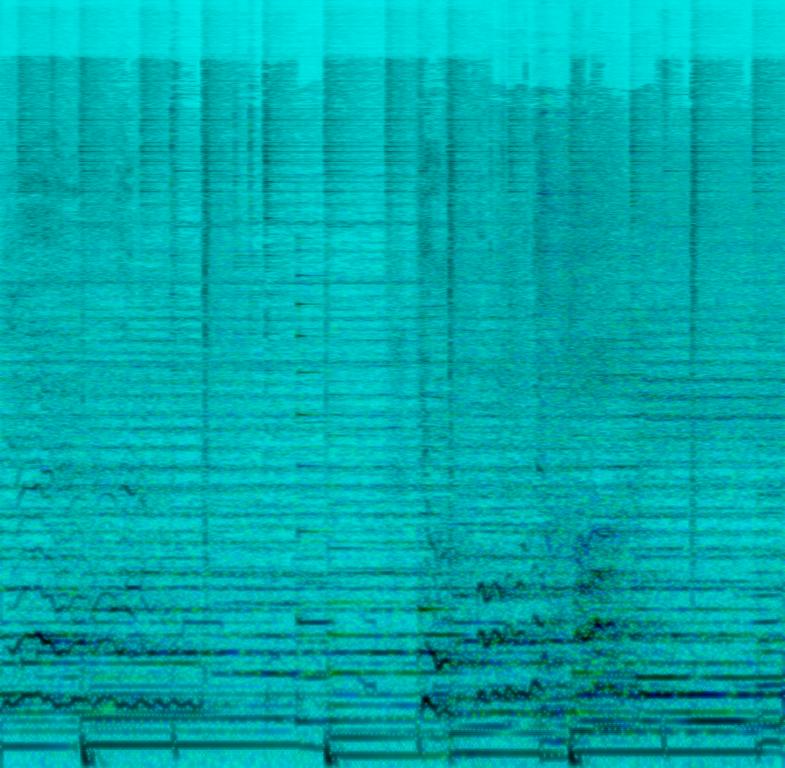
This gospel song features a female voice singing the main melody. There are other female voices singing in harmony with the main voice. This is accompanied by simple percussion playing a minimalist beat. The bass plays the root notes of the chords with no flourishes. There are strings playing fills in the background. A piano plays arpeggiated notes in between lines. The song is sung with a passionate voice. This song can be played in a movie with a Christian theme.